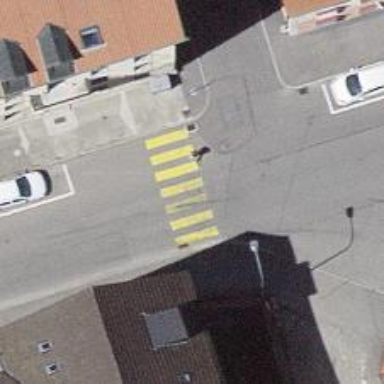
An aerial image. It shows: Marked crossing on the road.